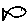
Label: fish